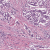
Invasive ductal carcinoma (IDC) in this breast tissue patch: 1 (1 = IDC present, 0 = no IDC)